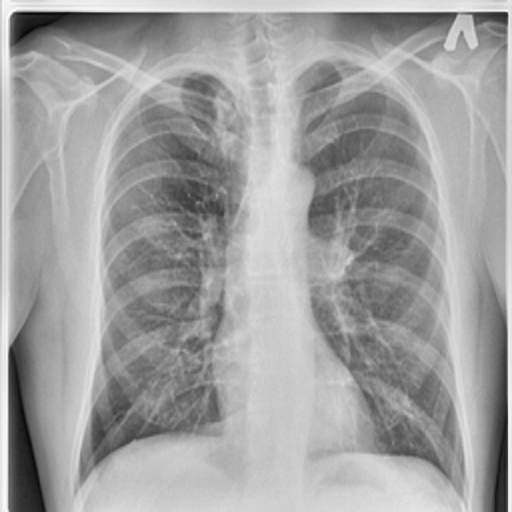
Finding: TUBERCULOSIS